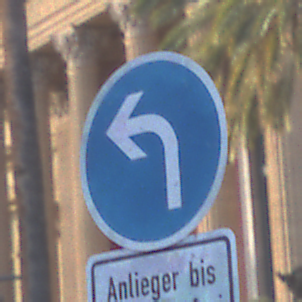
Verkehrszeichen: VorgeschriebeneFahrtrichtungLinks
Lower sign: SonstigeFahrzeugePersonengruppenFrei3
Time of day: SunriseSunset
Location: Outdoor (Urban)
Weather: PartlyCloudy
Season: NotSpecified
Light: Natural